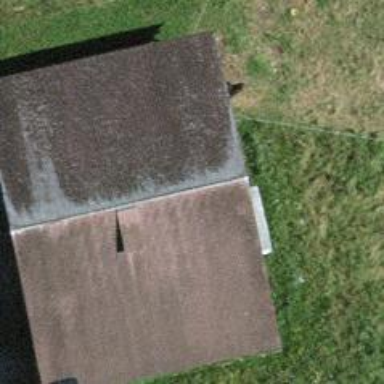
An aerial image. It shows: Barn.